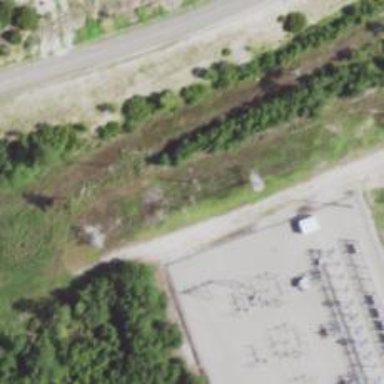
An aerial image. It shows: Power tower.